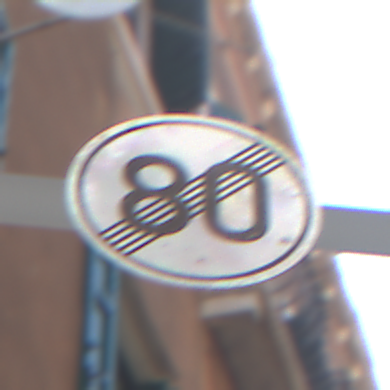
Verkehrszeichen: EndeGeschwindigkeit80
Umgebung: Outdoor, Urban
Tageszeit: Midday
Wetter: Clear
Licht: Natural
Jahreszeit: NotSpecified
Kontrast: HighContrast